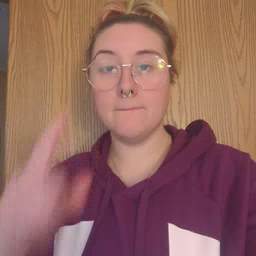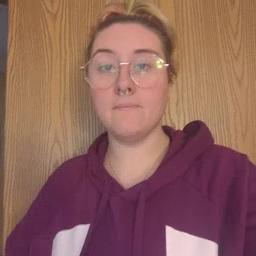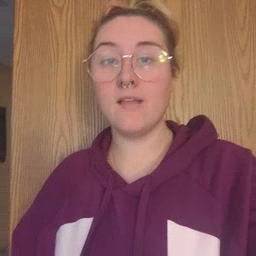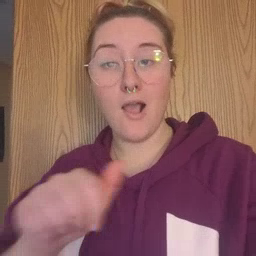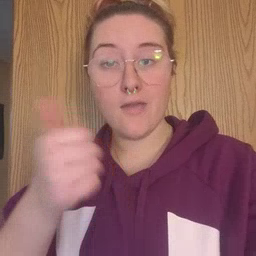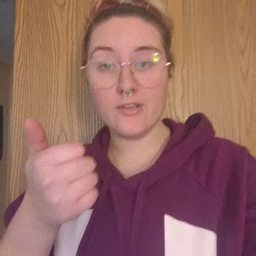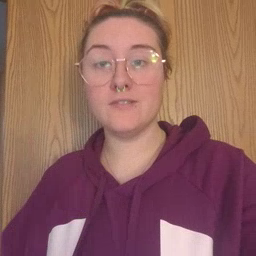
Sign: another